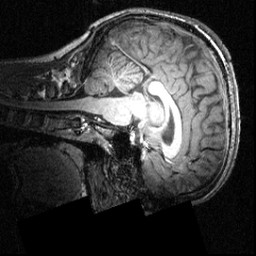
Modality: T1w
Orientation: sagittal
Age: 18
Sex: male
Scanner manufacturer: siemens
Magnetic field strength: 3.951 T
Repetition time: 1.5 s
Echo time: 0.00335 s